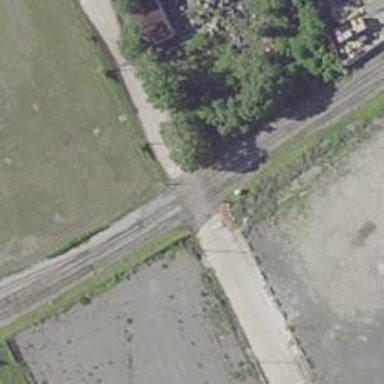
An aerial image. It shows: Railway level crossing.